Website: slack
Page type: stored-credit-cards
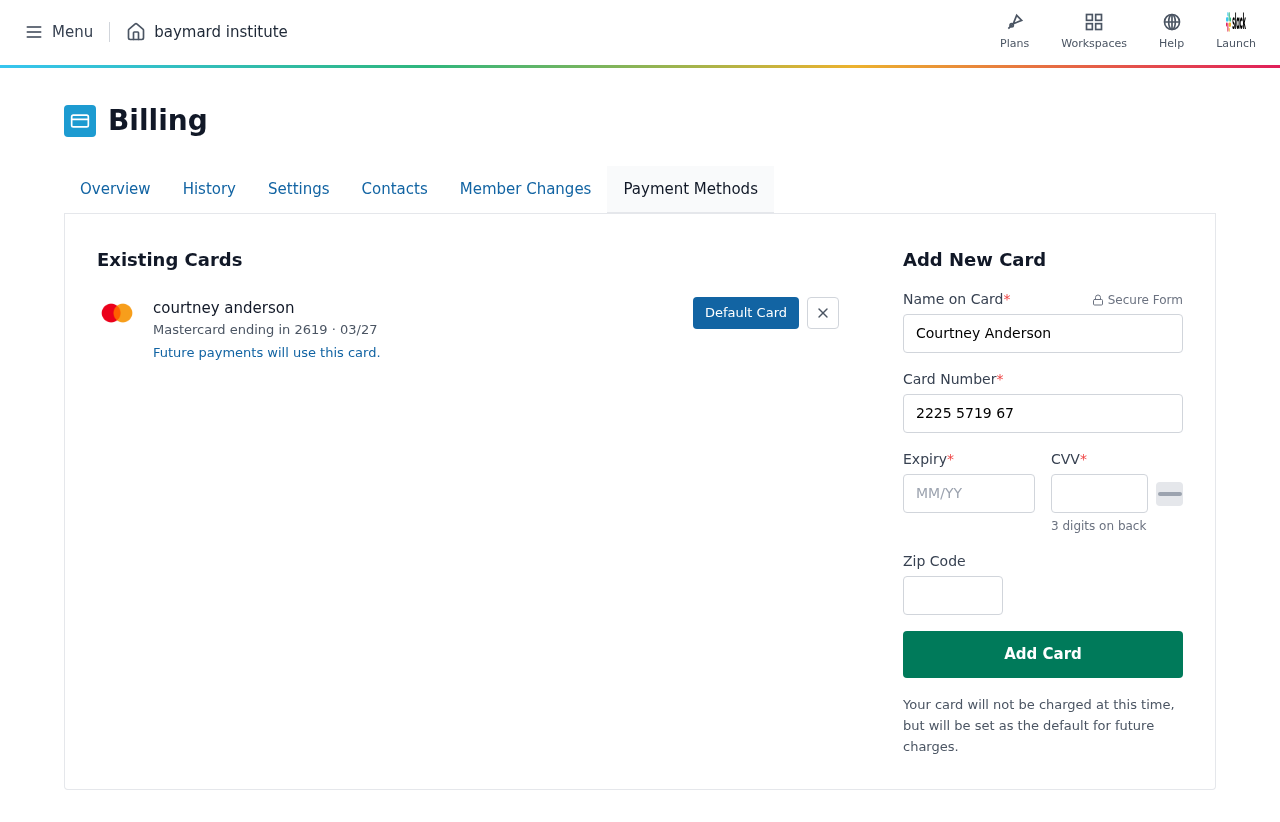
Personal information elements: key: PII_CARD_CVV
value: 533
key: PII_CARD_EXPIRY
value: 03/27
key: PII_CARD_EXPIRY_MONTH
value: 03
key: PII_CARD_EXPIRY_YEAR
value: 27
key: PII_CARD_LAST4
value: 2619
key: PII_CARD_NUMBER
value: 2225 5719 6754 2619
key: PII_CARD_TYPE
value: Mastercard
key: PII_FULLNAME
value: courtney anderson
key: PII_FULLNAME
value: Courtney Anderson
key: PII_POSTCODE
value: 52868